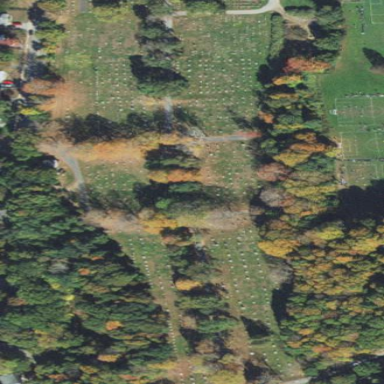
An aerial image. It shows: Cemetery with historical significance.